Current action and preconditions to check: path_clear

Your task: For each precondition in the list above, predict whether it will hold at this action.

Consider the current scene as observed from the mobile robot's camera, and analyze the predicted future states of all dynamic agents (e.g., people, animals, vehicles, or any moving entities) within the NEXT SECOND.

IMPORTANT: Only answer "very likely" if you are absolutely certain—based on strong, clear evidence—that a dynamic agent will violate the precondition in the predicted future state. Do NOT answer "very likely" for unlikely, ambiguous, or low-probability risks.

Ask yourself for each precondition: Is there a high probability, with clear and convincing evidence, that the predicted future states of any dynamic agent will interfere with the predicted future state of the currently executing action within the NEXT SECOND, causing that precondition to fail?

Assess the risk level based on these predictions. Use "likely" or "very likely" if motions create a clear risk of interference.

Use "neutral" or "improbable" if agents are nearby but their predicted paths are clearly diverging or non-conflicting.

Failure Risk Categories: "very improbable", "improbable", "neutral", "likely", "very likely"

Answer Format: Output ONLY the probability_of_failure value from these categories: "very improbable", "improbable", "neutral", "likely", "very likely"

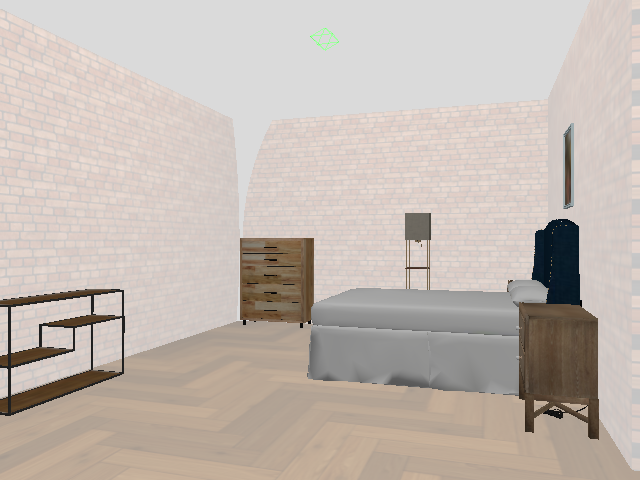

Answer: very improbable